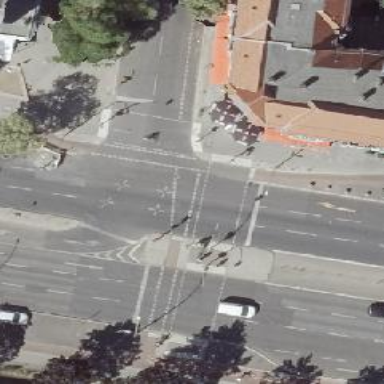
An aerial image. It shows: Cycleway on traffic island.